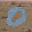
Label: 0